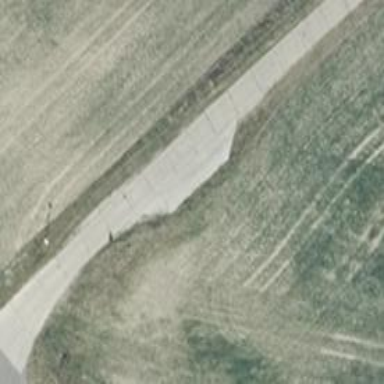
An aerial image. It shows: Residential road with concrete surface.